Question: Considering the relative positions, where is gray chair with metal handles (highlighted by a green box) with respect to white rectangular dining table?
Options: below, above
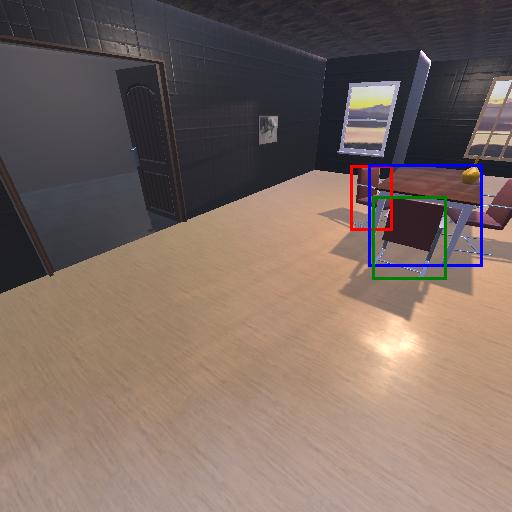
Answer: below